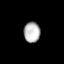
Tissue: lung
Cell type: Epithelial cells
Senescence score: 0.5532
Nuclear area (px): 329
Mean DAPI intensity: 181.468